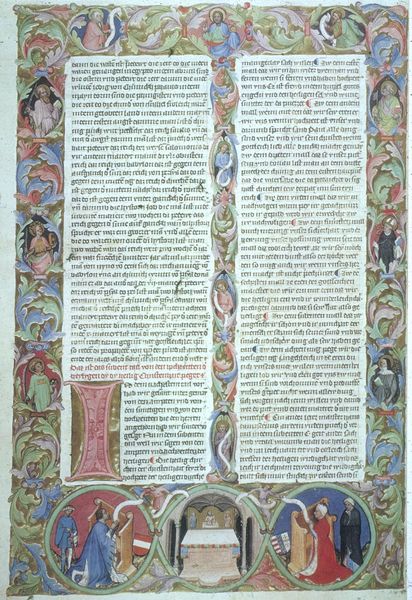
Titel: Rationale Wilhelm Duranti
Institution: Wien, Österreichische Nationalbibliothek
Schlagwörter: blau, blätter, mann, umhang, grün, männer, rot, ornament, bibel, geschichte, rahmen, kirche, rund, ranken, schrift, papier, zwei, spalten, bank, thron, verzierung, bett, buch, seite, illustration, text, knien, kreise, beten, gebet, altar, grab, priester, mönche, handschrift, zeichnungen, buchmalerei, majuskel, vignetten, manuskript, spaltenzwei